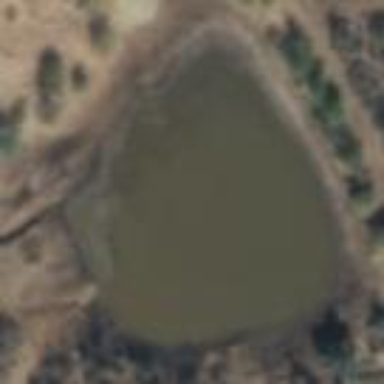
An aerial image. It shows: Reservoir.